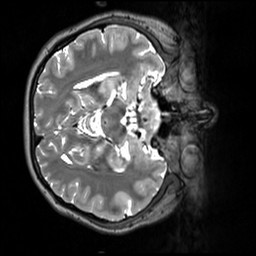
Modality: T2w
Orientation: axial
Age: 24
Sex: female
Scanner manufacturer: siemens
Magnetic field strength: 3 T
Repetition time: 3.2 s
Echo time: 0.412 s